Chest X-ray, PA view. Patient: 54 years old, sex M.
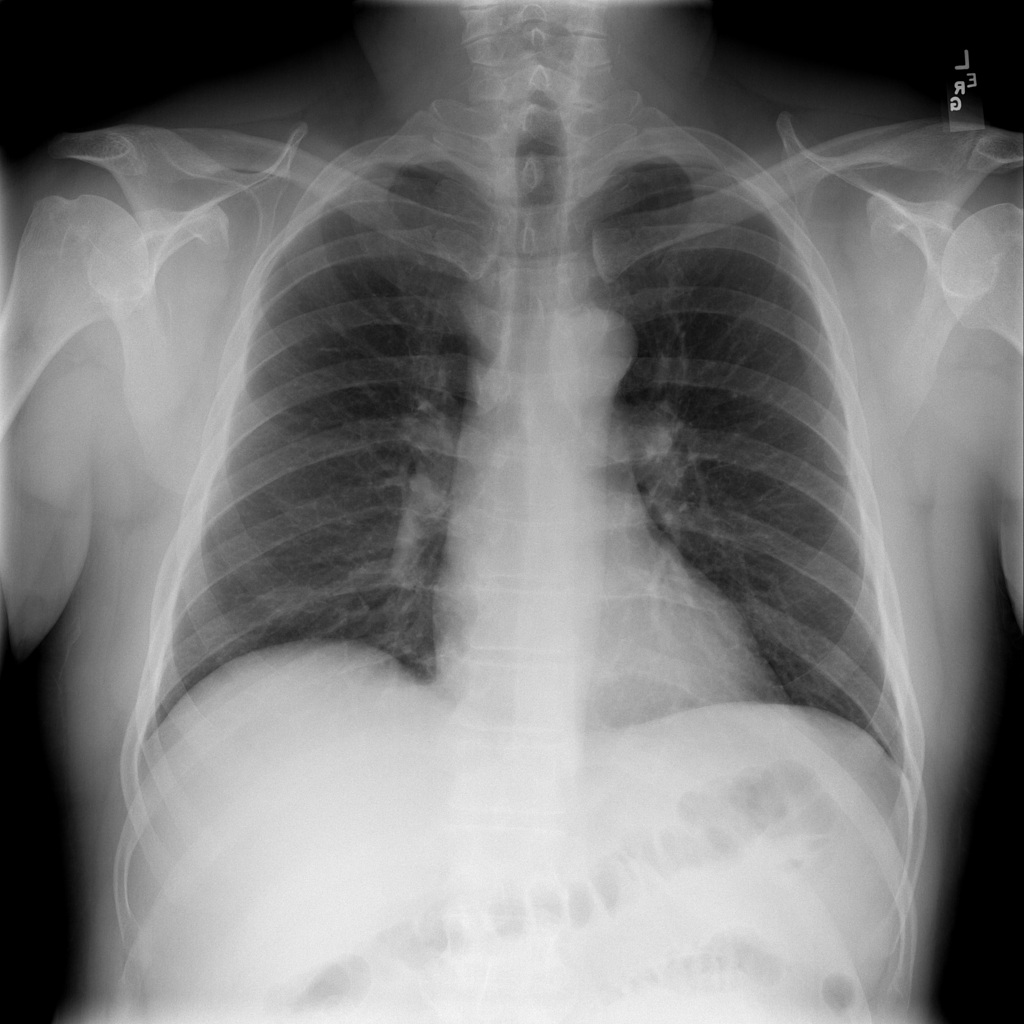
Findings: No Finding